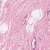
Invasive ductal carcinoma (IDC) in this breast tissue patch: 0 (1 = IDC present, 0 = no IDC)